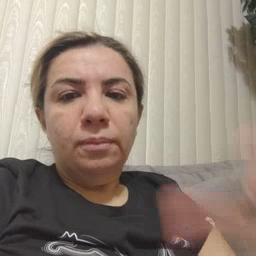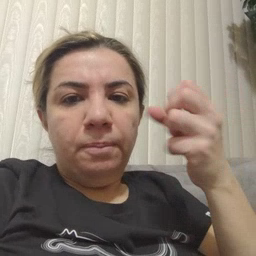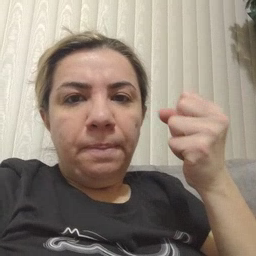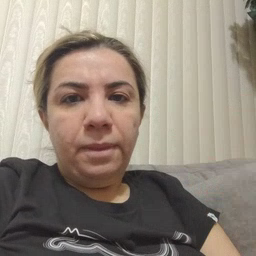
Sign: milk